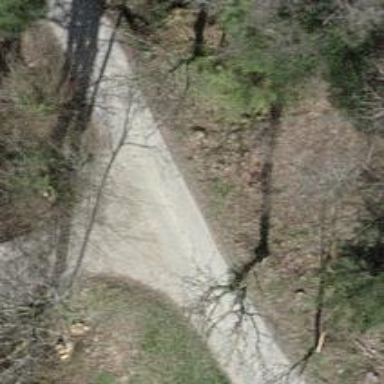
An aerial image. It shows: Gravel track with grade2 quality.